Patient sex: M
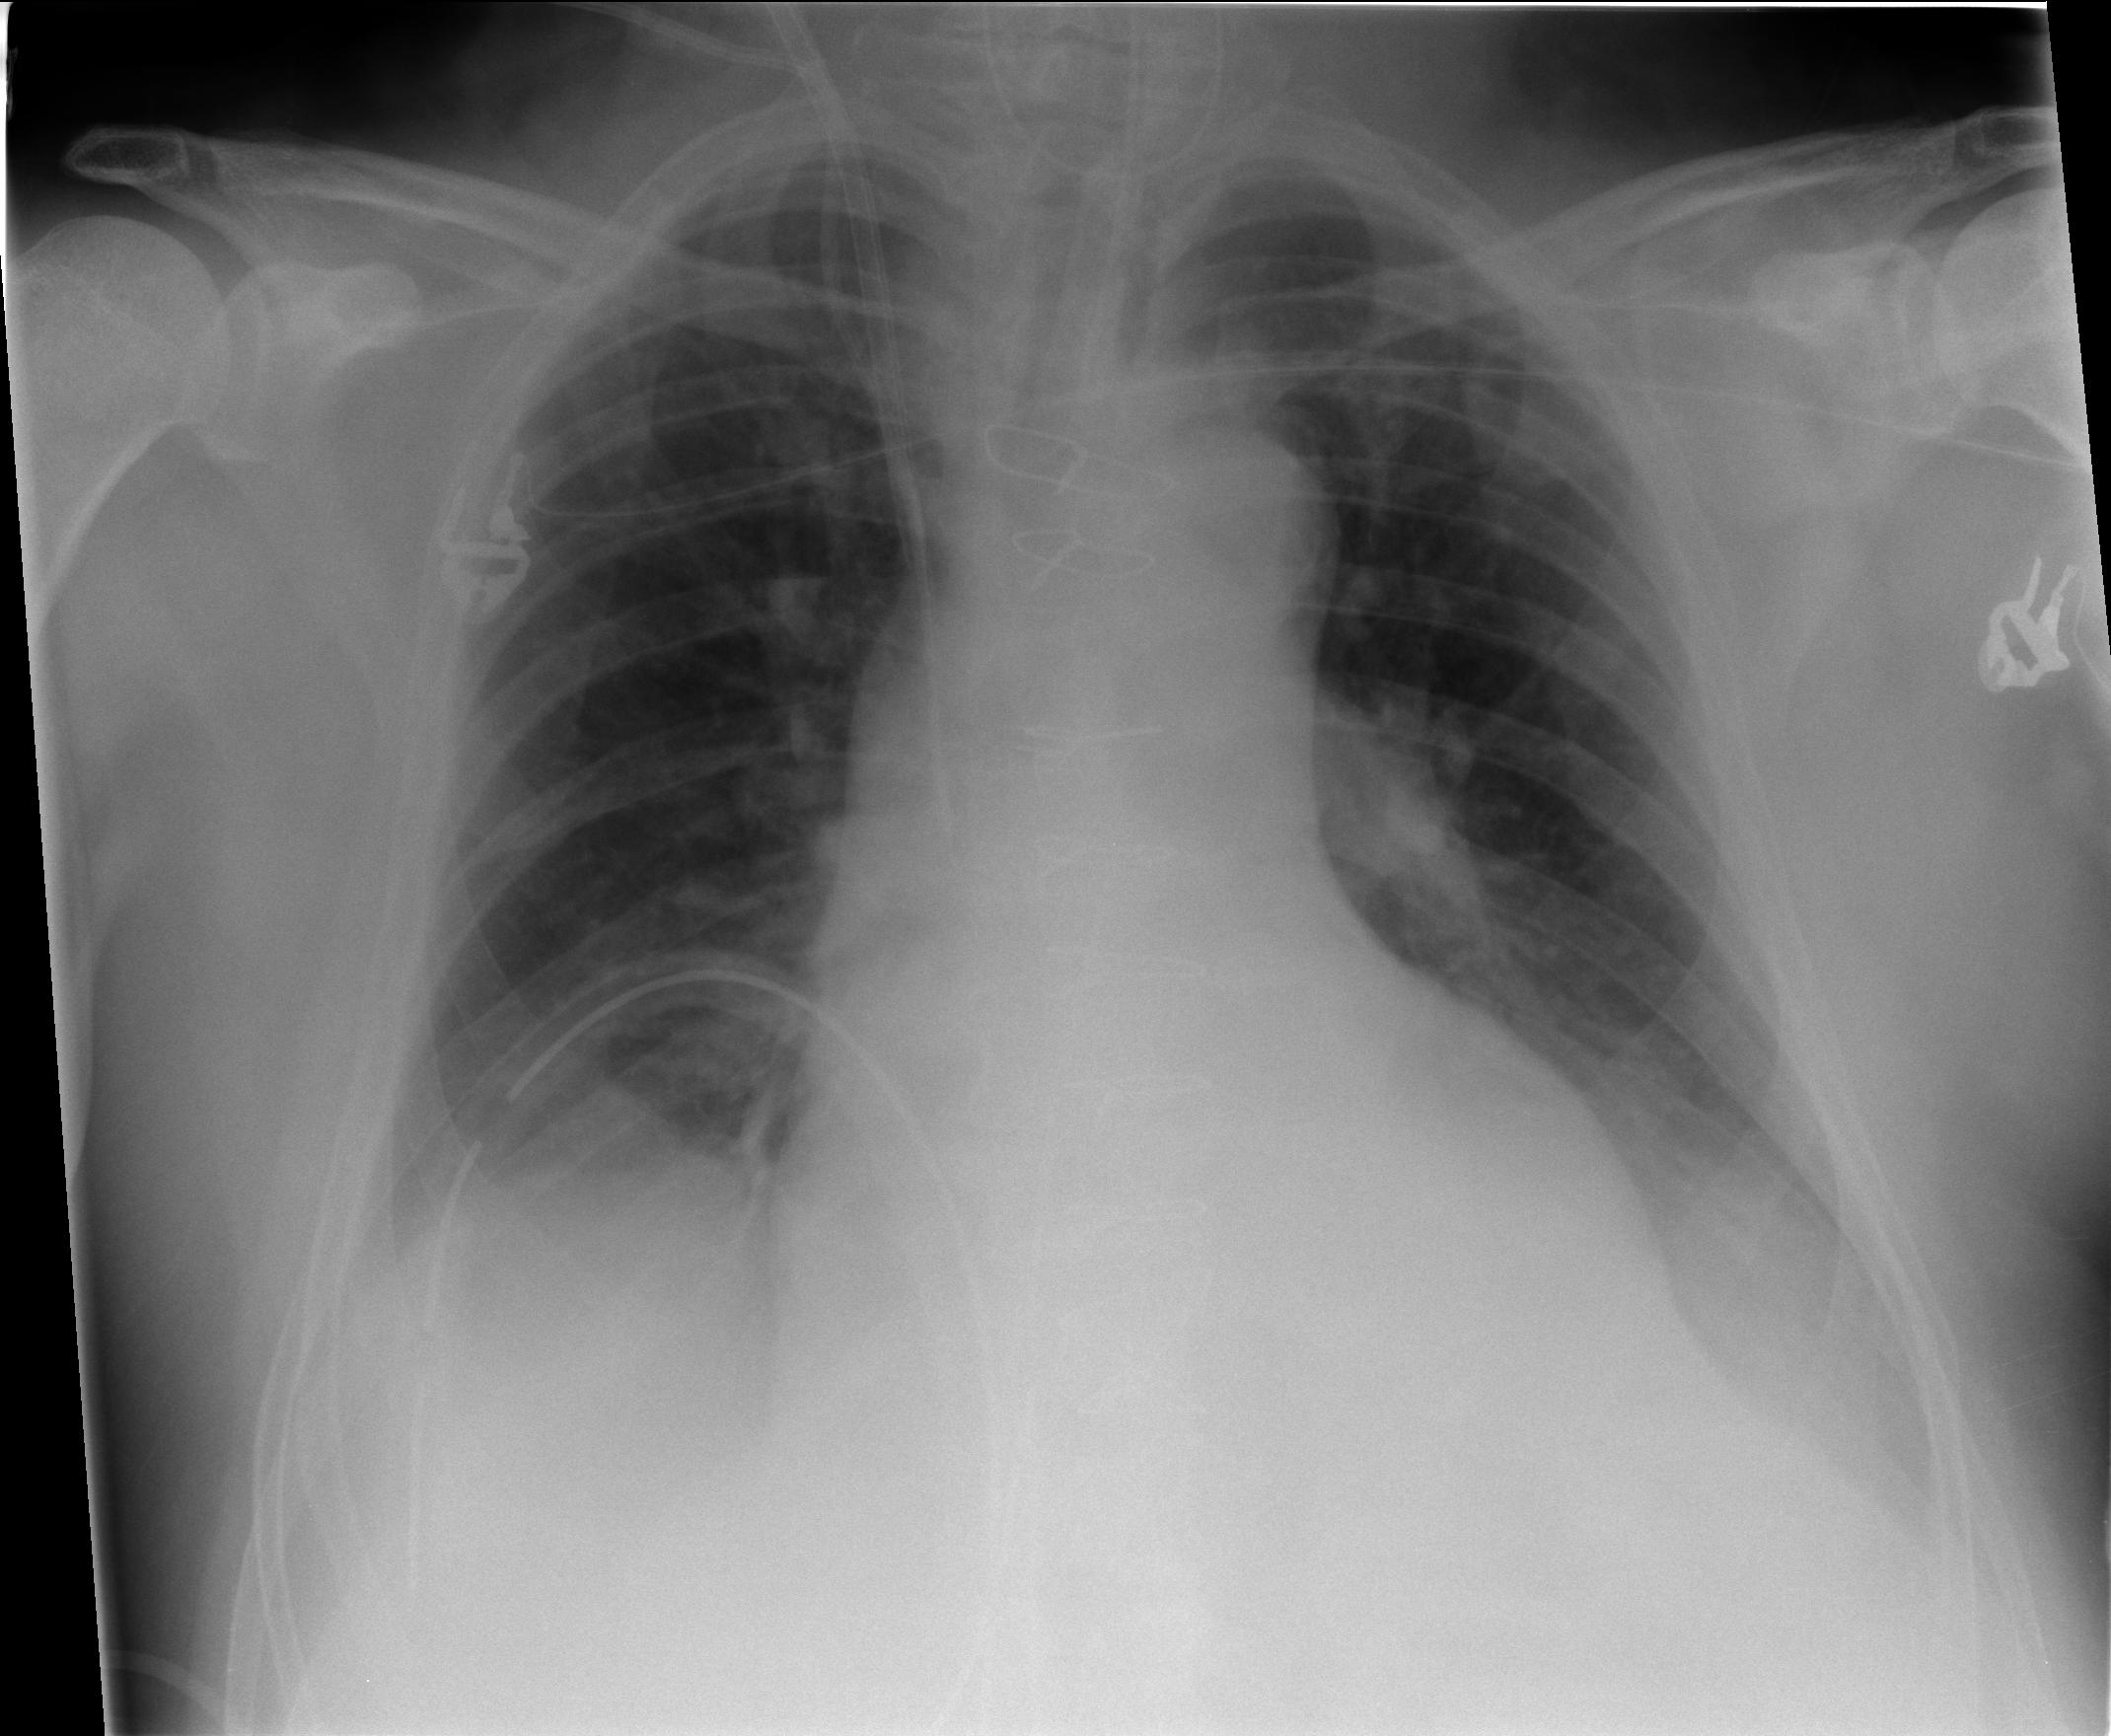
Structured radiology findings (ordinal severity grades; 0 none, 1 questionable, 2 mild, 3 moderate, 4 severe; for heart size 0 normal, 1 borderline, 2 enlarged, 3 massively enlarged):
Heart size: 2
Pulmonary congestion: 0
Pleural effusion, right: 3
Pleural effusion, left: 2
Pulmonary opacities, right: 0
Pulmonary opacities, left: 0
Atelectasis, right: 2
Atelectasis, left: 2